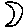
Label: moon